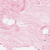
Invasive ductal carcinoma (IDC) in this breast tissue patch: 0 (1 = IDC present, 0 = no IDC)